Question: I am not familiar with html and I am trying to submit a form from VBA.
I managed to select it, but then is there a special command to send it ?
.
I tried to click on it to submit it, but this doesn't work.
'''
IEDoc.getElementsByTagName("form")(0).Click
'''
I know my attempts sound poor, but I was at first trying to click on element which had a onclick property which returns false and I didn't manage to get this to work.
I found an other solution which worked but made the whole code crash at some point, this solution was to use the SendKeys method. You can see the article
<URL>
my colleague posted about it
Any tips are welcome.
EDIT : <URL>
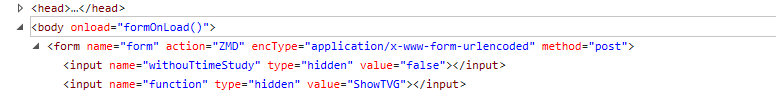
Answer: This is how I'd go about it, using SO as the URL
'''
Sub x()
Dim ie As SHDocVw.InternetExplorer
Dim f As MSHTML.HTMLFormElement
Set ie = New SHDocVw.InternetExplorer
ie.Visible = True
ie.navigate "http://stackoverflow.com/questions/tagged/vba"
Do While ie.readyState <> READYSTATE_COMPLETE Or ie.Busy
DoEvents
Loop
Set f = ie.document.getElementsByTagName("form")(0)
f.elements(0).value="SQL"
f.submit
End Sub
'''